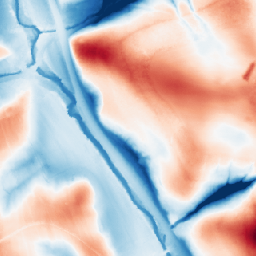
Category: edge_preserving
Decomposition family: guided
Decomposition parameters: radius: 32
eps: 0.01
Upsampling method: nearest
Upsampling parameters: scale: 8
Upsampling scale: 8